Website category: sports
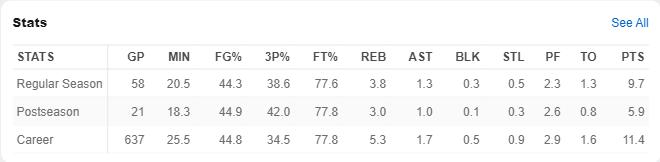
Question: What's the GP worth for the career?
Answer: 637

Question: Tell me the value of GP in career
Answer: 637

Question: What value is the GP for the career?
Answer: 637

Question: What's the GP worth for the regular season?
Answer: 58

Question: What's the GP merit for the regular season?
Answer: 58

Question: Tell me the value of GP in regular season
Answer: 58

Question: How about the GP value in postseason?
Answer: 21

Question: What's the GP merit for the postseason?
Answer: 21

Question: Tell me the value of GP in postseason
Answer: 21

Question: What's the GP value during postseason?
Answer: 21

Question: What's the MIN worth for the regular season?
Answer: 20.5

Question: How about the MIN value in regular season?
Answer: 20.5

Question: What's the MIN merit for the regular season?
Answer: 20.5

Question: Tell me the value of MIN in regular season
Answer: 20.5

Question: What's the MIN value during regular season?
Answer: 20.5

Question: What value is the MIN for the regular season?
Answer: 20.5

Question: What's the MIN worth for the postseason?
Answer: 18.3

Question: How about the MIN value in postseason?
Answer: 18.3

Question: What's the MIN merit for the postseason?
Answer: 18.3

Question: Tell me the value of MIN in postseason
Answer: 18.3

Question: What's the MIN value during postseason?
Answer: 18.3

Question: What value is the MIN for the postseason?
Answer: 18.3

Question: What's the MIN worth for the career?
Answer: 25.5

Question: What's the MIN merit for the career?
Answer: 25.5

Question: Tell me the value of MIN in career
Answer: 25.5

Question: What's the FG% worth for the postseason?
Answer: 44.9

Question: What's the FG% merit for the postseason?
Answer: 44.9

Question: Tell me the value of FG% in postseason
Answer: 44.9

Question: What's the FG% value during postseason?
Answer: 44.9

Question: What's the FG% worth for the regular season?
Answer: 44.3

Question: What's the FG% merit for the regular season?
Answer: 44.3

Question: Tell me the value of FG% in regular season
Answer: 44.3

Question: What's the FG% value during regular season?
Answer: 44.3

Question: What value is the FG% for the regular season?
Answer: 44.3

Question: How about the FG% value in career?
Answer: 44.8

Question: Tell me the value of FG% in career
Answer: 44.8

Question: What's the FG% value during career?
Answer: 44.8

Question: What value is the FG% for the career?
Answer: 44.8

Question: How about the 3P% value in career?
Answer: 34.5

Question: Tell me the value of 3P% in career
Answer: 34.5

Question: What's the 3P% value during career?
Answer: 34.5

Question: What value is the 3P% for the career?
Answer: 34.5

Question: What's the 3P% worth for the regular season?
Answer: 38.6

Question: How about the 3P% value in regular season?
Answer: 38.6

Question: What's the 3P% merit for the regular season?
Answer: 38.6

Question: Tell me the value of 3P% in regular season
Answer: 38.6

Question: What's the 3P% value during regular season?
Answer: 38.6

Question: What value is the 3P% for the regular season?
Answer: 38.6

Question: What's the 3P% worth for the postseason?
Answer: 42.0

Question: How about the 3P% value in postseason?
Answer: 42.0

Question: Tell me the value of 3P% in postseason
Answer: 42.0

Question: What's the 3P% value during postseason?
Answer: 42.0

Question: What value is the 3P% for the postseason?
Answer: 42.0

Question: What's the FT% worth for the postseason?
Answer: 77.8

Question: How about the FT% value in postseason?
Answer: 77.8

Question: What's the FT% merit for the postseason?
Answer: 77.8

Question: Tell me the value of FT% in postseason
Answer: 77.8

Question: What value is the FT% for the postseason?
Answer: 77.8

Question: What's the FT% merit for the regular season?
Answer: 77.6

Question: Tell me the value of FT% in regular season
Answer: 77.6

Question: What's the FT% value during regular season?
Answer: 77.6

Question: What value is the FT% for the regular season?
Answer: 77.6

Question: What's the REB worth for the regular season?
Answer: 3.8

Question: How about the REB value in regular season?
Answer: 3.8